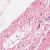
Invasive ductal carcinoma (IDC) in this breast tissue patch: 0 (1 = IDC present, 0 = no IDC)